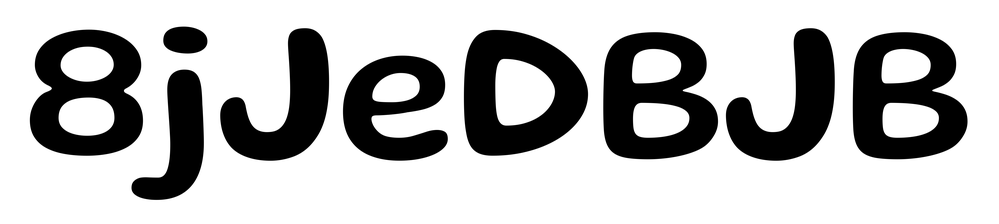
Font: Gluten_Medium